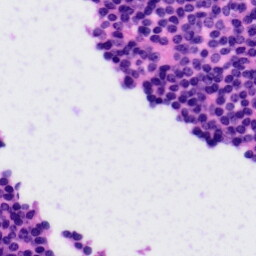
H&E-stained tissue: Tonsil